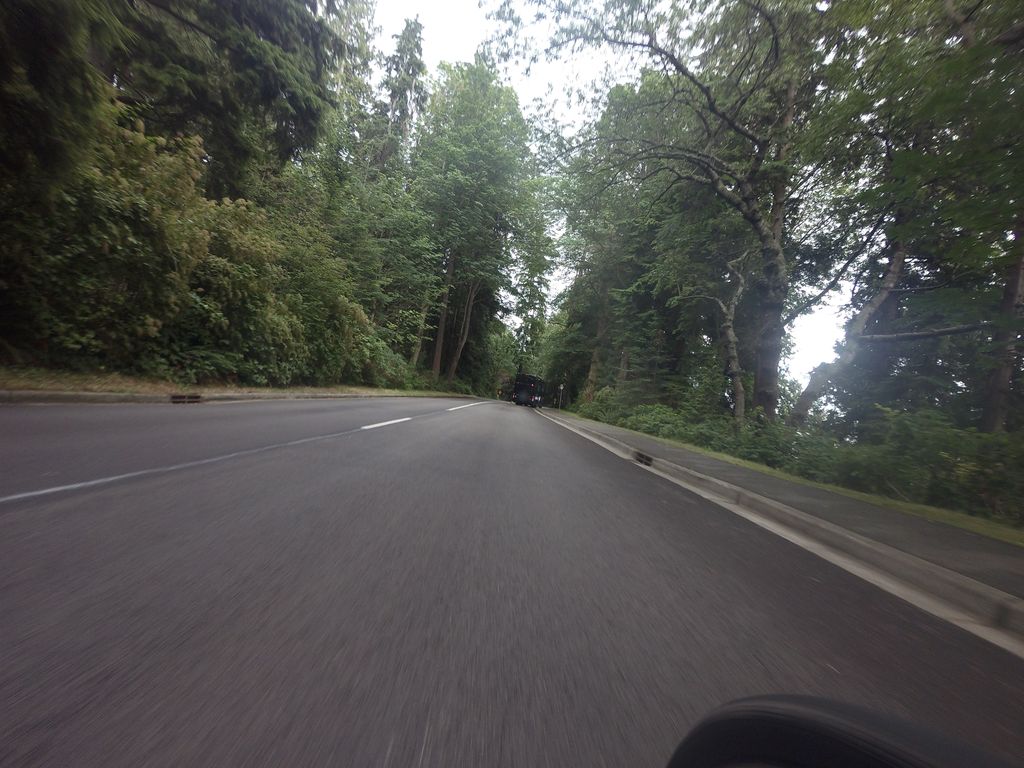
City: vancouver